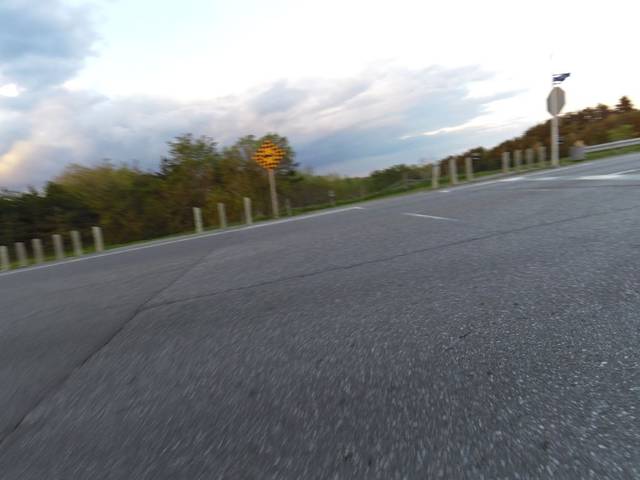
Region: Canada
Coordinates: 45.326, -75.806